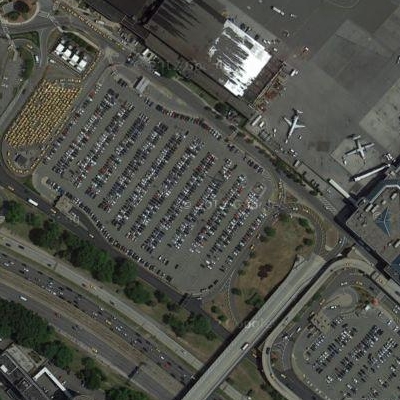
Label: Parking